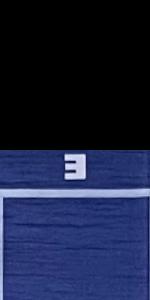
Label: Empty